Aerial crown-view tile of a tropical tree (Barro Colorado Island, Panama), acquired 20240611:
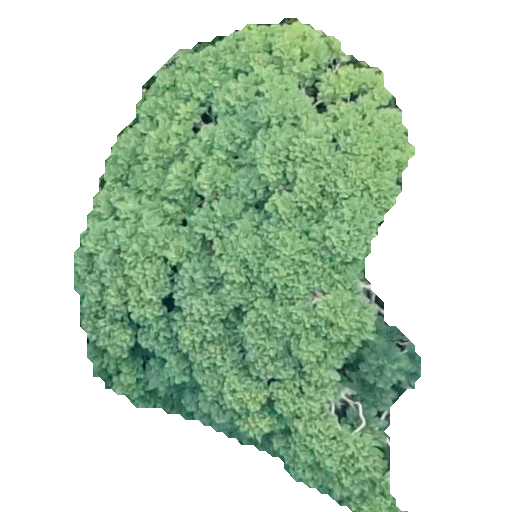
Species: Jacaranda copaia
GBIF accepted scientific name: Jacaranda copaia
Crown area: 184.362 m²